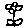
Label: flower